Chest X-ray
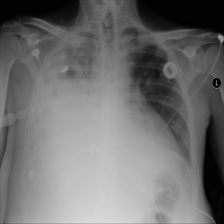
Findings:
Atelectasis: negative
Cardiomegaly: negative
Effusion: negative
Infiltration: negative
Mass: negative
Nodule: negative
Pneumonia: negative
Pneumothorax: negative
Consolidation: negative
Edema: negative
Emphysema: negative
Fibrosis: negative
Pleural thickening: negative
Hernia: negative